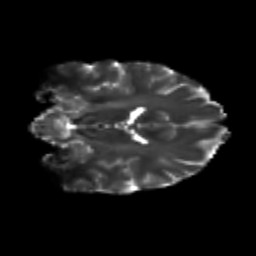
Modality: T2w
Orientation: coronal
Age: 19
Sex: female
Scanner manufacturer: siemens
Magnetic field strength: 3 T
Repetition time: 3.5 s
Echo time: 0.125 s